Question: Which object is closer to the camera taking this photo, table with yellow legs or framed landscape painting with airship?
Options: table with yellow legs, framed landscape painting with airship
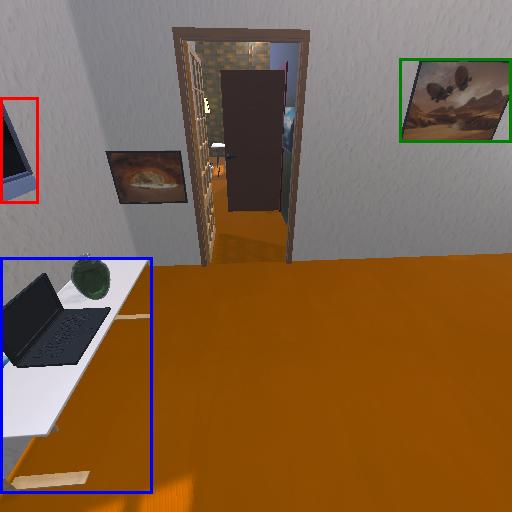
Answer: table with yellow legs